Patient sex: F
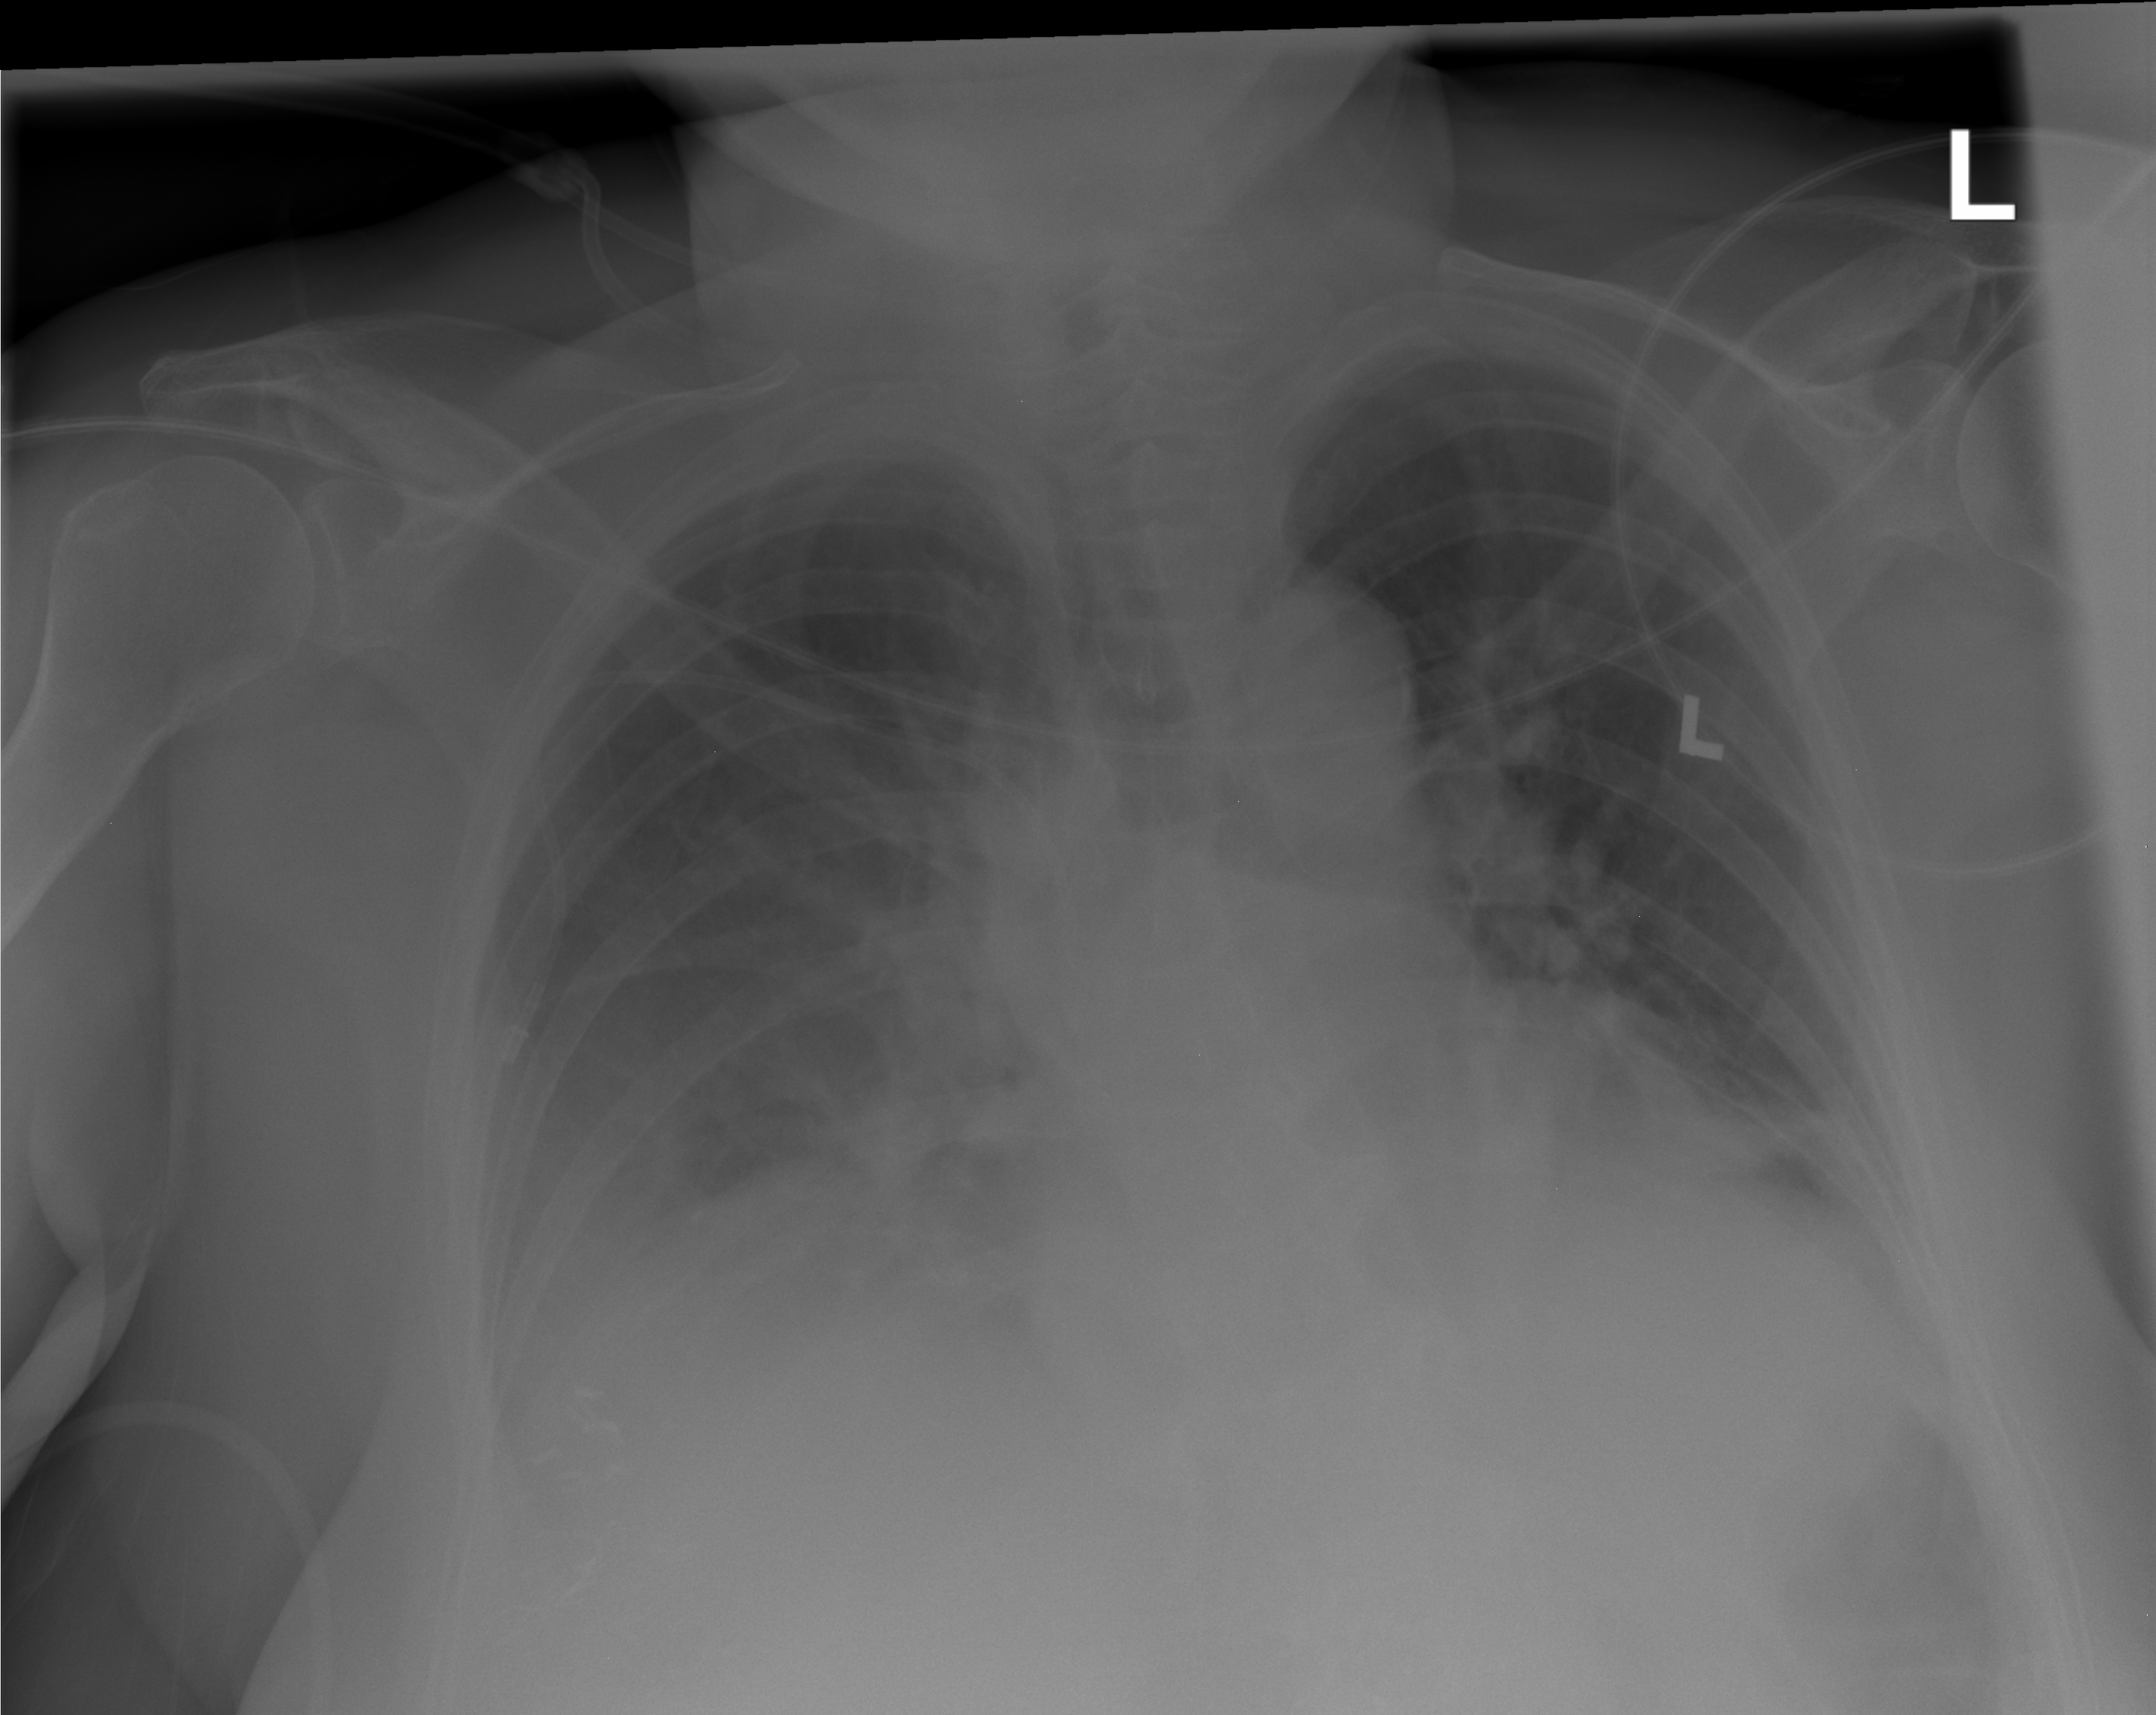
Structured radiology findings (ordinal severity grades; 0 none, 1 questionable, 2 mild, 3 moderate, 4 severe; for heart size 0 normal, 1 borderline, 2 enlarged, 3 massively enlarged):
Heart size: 1
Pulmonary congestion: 0
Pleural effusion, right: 2
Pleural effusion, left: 0
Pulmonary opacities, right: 0
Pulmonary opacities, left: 0
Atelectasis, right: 2
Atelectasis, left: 0